Field crop: tomato
Growth stage: 2
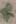
Species: solanum